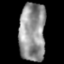
Tissue: lung
Cell type: Epithelial cells
Senescence score: 0.129
Nuclear area (px): 1521
Mean DAPI intensity: 147.931